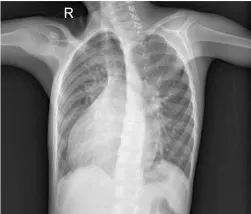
The clinical data and genetic analysis of the patient with MMP21 variant. (A) Chest X-ray of the patient indicating dextrocardia.
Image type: radiology (x_ray)